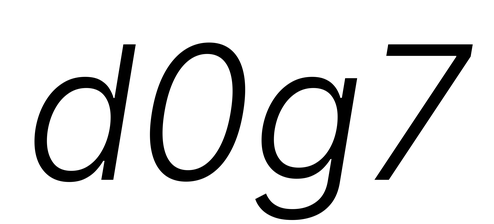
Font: Inter-Italic_Light_Italic